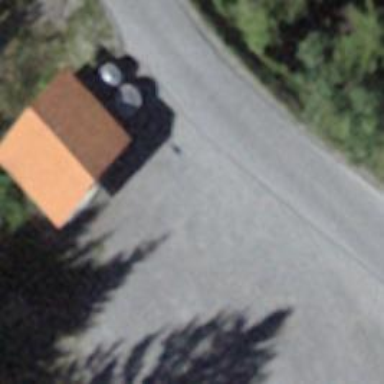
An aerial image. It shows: Recycling container for recycling.